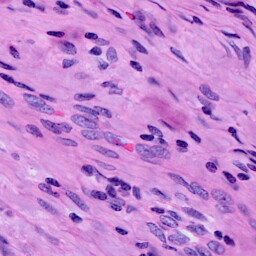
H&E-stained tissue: Cervix